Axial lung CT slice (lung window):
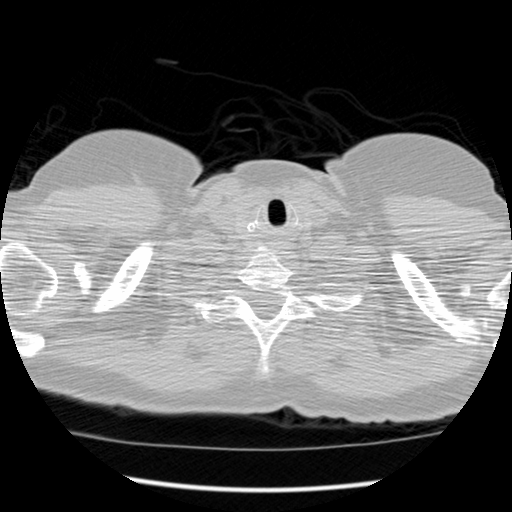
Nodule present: no